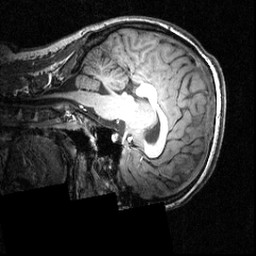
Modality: T1w
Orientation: sagittal
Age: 19
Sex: female
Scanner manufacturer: siemens
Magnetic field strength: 3.951 T
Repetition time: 1.5 s
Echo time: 0.00335 s